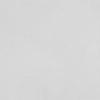
Label: dusty